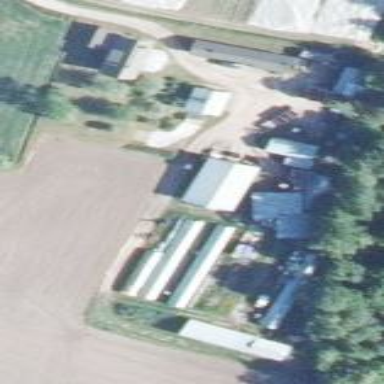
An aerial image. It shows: Farmyard area.